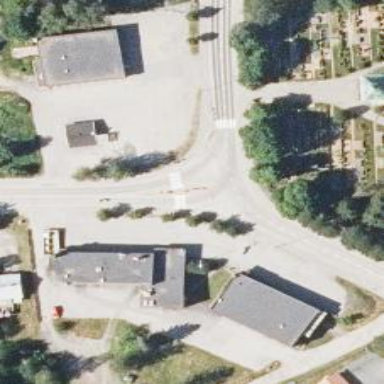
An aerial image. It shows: Asphalt cycleway with crossing.